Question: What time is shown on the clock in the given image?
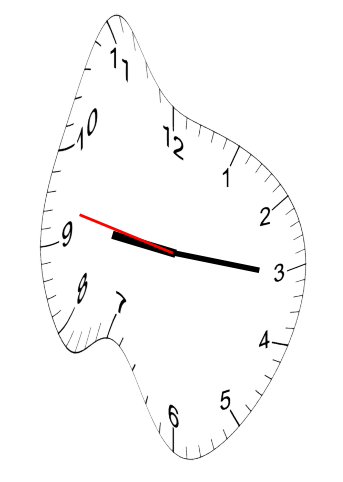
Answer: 09:15:47